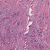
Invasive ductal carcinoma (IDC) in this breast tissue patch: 1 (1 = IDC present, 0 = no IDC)